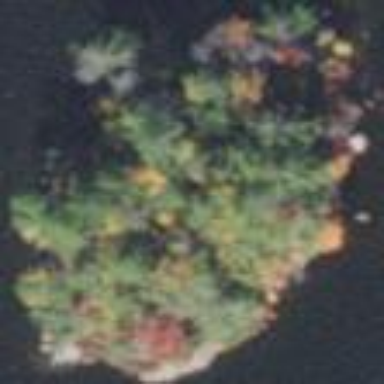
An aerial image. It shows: Islet.